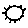
Label: sun